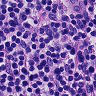
Metastatic tissue present: no